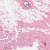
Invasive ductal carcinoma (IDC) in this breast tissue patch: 0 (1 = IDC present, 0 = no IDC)